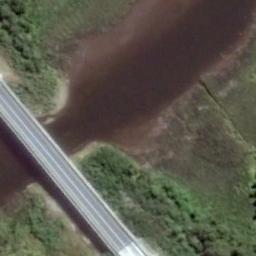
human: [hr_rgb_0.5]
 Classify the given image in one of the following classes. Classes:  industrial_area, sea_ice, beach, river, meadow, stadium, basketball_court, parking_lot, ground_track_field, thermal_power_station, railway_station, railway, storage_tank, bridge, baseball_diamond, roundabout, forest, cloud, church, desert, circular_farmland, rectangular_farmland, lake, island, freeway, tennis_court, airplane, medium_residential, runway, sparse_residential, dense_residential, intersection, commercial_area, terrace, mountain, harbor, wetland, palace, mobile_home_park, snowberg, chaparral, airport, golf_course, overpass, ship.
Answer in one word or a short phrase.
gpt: bridge